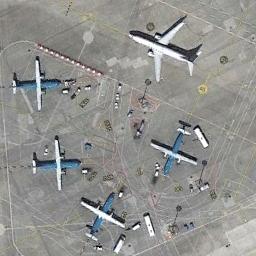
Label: airplane